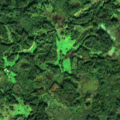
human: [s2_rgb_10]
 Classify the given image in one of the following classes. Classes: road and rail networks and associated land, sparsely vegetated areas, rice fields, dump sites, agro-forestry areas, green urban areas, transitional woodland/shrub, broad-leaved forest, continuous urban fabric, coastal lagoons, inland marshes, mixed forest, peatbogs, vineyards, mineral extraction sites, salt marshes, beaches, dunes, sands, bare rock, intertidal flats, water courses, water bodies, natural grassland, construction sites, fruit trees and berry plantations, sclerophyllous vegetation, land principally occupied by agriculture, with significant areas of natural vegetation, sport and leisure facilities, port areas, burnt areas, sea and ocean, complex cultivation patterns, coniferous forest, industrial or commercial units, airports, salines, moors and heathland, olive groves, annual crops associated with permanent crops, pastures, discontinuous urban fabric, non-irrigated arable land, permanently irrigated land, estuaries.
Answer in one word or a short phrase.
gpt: land principally occupied by agriculture, with significant areas of natural vegetation, broad-leaved forest, mixed forest